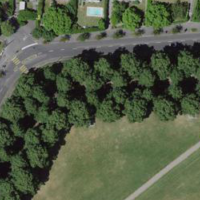
EUNIS habitat code: 53
Species observed at this site:
Neottia ovata
Sturnus vulgaris
Tulipa sylvestris